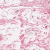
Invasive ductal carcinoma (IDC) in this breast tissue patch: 0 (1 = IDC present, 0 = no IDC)